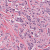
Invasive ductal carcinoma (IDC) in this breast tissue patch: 1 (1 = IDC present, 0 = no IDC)